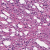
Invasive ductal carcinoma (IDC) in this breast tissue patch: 1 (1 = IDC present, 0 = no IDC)